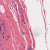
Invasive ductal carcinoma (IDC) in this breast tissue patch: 0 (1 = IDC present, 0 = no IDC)